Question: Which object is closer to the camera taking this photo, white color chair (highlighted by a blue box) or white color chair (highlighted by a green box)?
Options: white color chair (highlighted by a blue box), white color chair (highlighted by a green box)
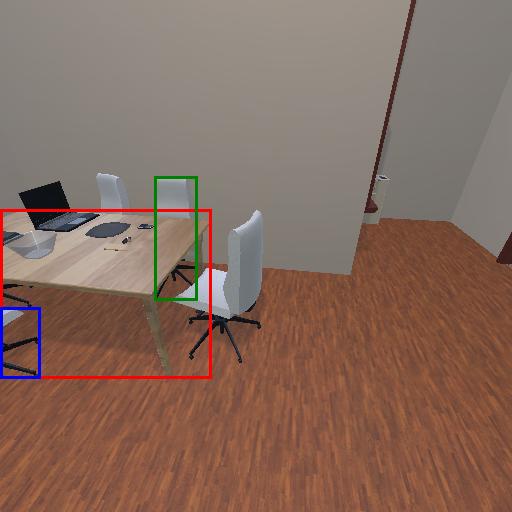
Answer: white color chair (highlighted by a blue box)